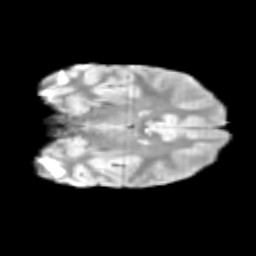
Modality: T2w
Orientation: coronal
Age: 9
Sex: female
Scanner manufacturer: siemens
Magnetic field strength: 3 T
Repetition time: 3.8 s
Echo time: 0.07 s